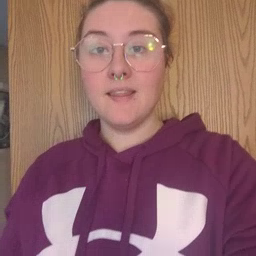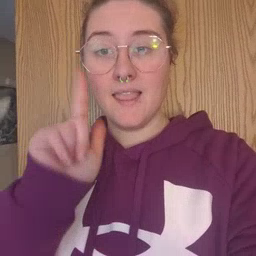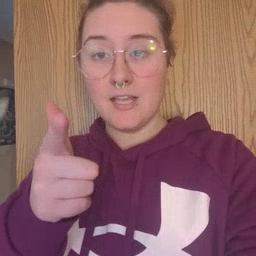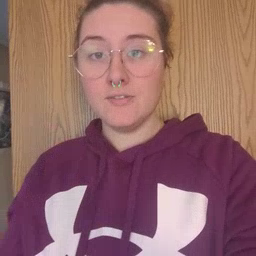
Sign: later